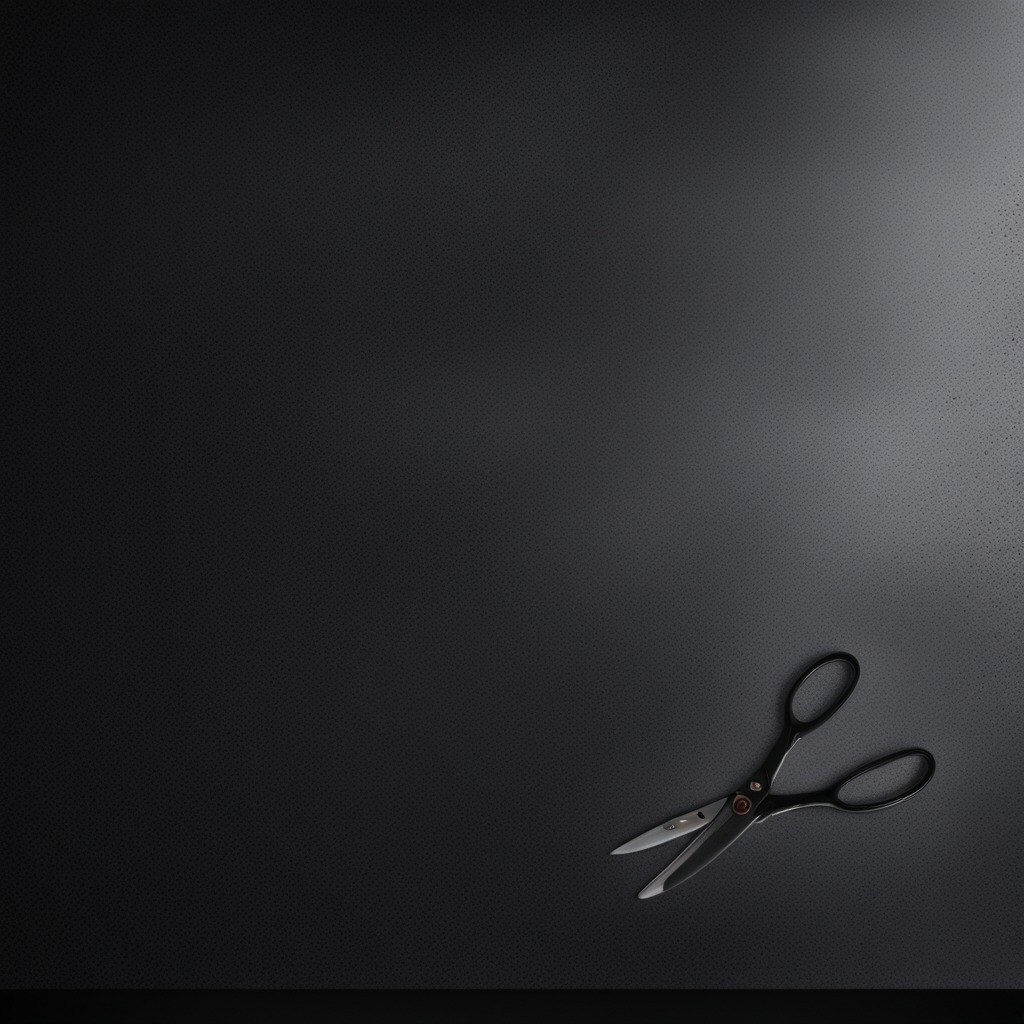
A scissor lies on the granite tabletop.